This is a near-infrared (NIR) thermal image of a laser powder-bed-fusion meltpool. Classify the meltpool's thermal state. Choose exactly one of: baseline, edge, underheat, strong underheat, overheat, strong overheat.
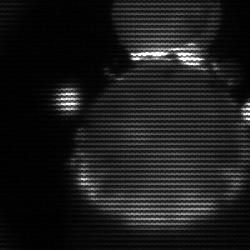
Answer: edge